Aerial crown-view tile of a tropical tree (Barro Colorado Island, Panama), acquired 20241216:
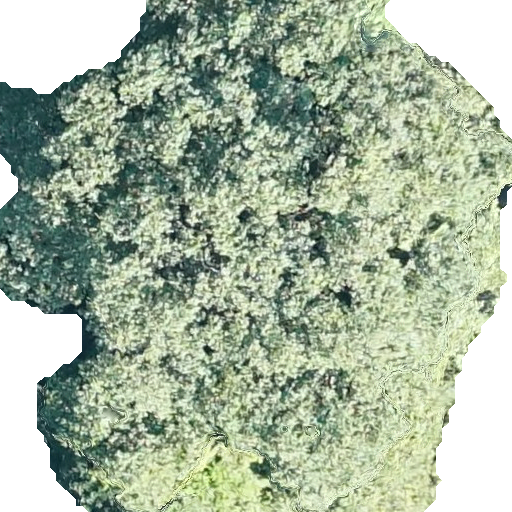
Species: Hieronyma alchorneoides
GBIF accepted scientific name: Hieronyma alchorneoides
Crown area: 337.914 m²